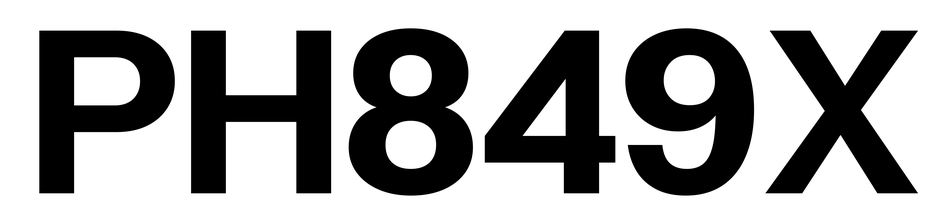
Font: InstrumentSans_Bold